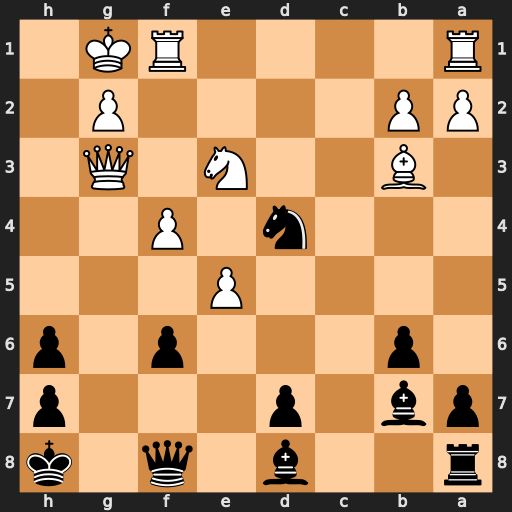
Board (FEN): r2b1q1k/pb1p3p/1p3p1p/4P3/3n1P2/1B2N1Q1/PP4P1/R4RK1
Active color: b
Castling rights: -
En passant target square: -
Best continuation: Ne2+ Kf2 Nxg3